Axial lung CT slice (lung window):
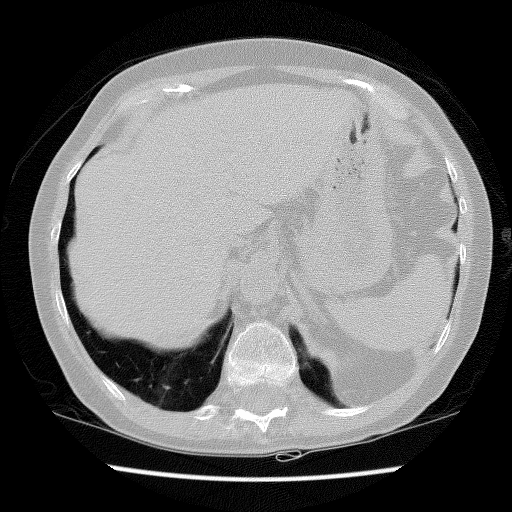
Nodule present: no